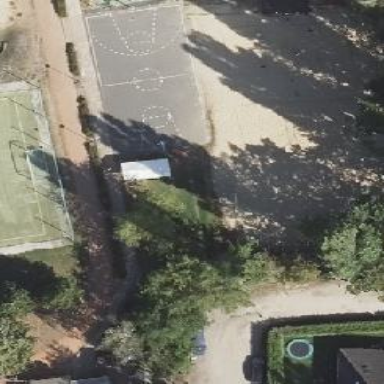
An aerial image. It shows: Basketball court on pitch.